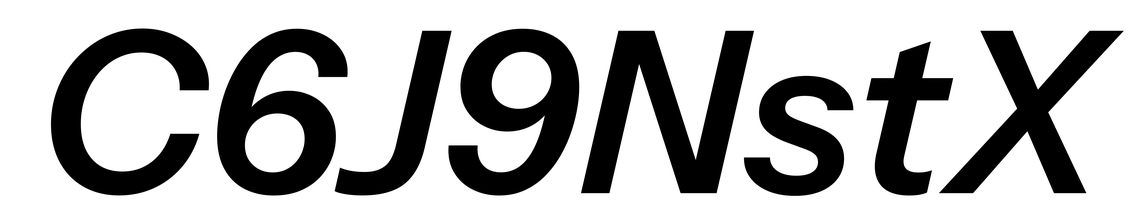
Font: InstrumentSans-Italic_SemiBold_Italic